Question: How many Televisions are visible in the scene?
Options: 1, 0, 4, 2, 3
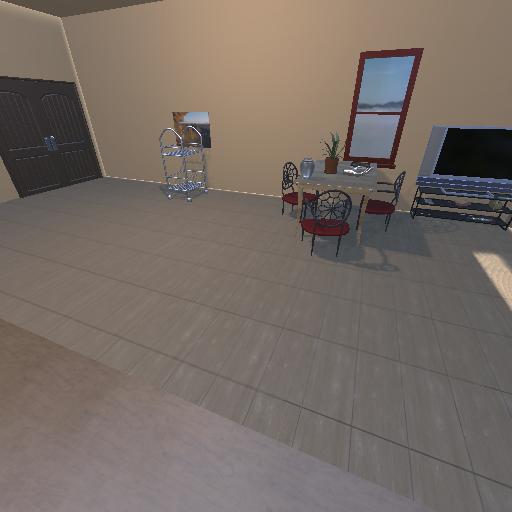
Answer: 1